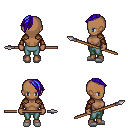
a pixel art fantasy rpg character, female body template, human, dark skin, leather shoulder armor, teal pants, blue long mohawk hairstyle, leather bracers, white slippers, spear, four views (front, back, left, right), 2x2 character sprite sheet, small pixel art, hard edges, no anti-aliasing